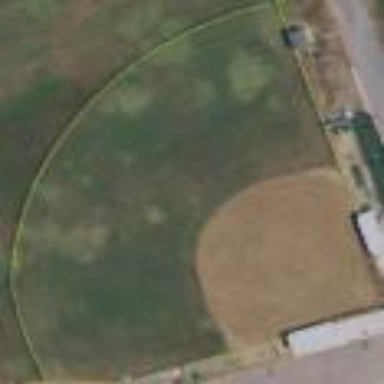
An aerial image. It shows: Baseball pitch for leisure land.